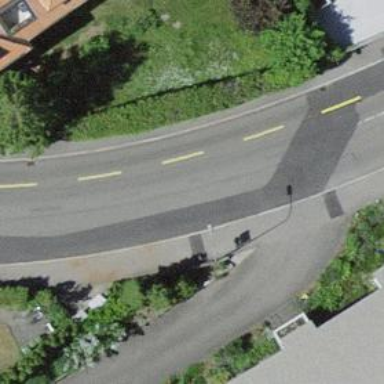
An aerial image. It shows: Tertiary road with asphalt surface. There is separate sidewalk on the left side along with cycle lane.